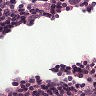
Metastatic tissue present: yes